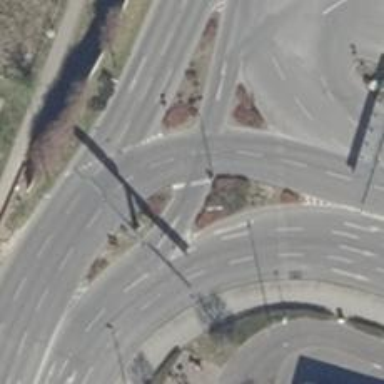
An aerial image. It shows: Stop road.